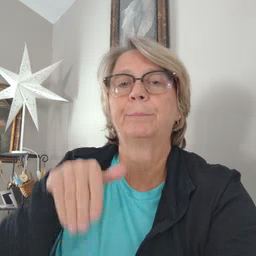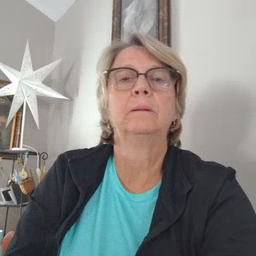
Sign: puppy